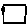
Label: square